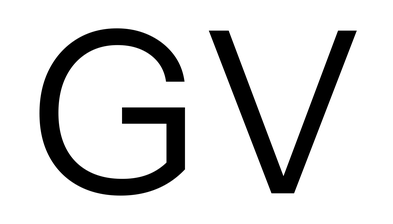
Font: InstrumentSans_Regular